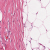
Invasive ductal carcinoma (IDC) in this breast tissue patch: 0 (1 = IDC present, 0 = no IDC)